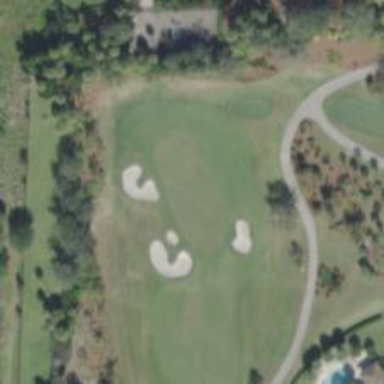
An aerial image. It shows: Golf hole.